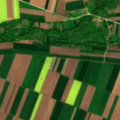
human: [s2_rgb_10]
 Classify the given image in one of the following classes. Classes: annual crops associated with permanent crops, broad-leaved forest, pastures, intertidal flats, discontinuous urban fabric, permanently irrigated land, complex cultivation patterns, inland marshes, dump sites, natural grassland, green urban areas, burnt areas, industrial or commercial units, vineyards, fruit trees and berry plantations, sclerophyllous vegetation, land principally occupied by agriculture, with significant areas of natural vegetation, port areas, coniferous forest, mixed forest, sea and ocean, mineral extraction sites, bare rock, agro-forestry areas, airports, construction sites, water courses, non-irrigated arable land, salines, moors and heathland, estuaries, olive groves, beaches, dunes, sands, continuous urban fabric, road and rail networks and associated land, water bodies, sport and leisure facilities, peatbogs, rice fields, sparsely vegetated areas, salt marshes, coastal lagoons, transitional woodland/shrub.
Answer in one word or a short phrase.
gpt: non-irrigated arable land, transitional woodland/shrub